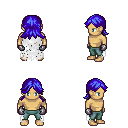
a pixel art fantasy rpg character, male body template, human, tanned skin, white tattered cape, teal pants, blue loose hair, metal gloves, four views (front, back, left, right), 2x2 character sprite sheet, small pixel art, hard edges, no anti-aliasing